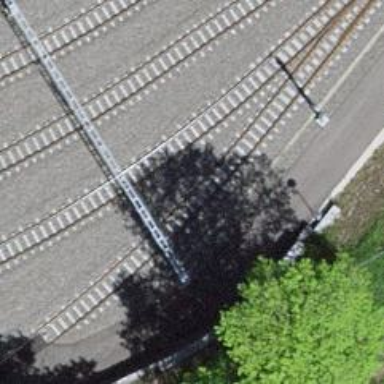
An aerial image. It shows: Narrow-gauge railway yard with electrified contact line.